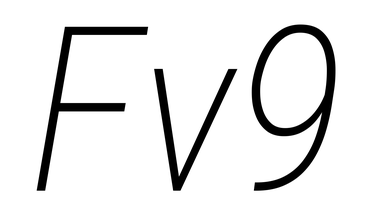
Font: Roboto-Italic_Condensed_ExtraLight_Italic